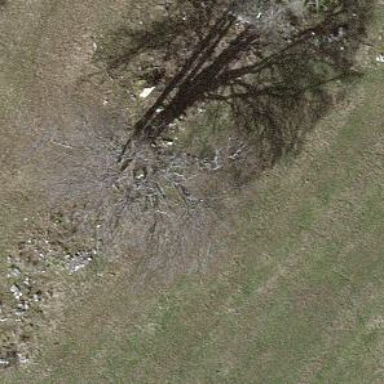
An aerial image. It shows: Beautiful tree in nature.